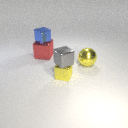
large red metal cube below small blue metal cube